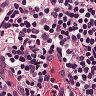
Metastatic tissue present: no